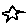
Label: star